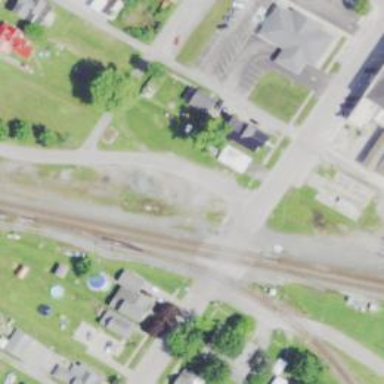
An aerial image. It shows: Abandoned railway siding.